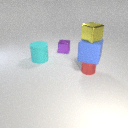
large blue rubber cube above small red metal cylinder